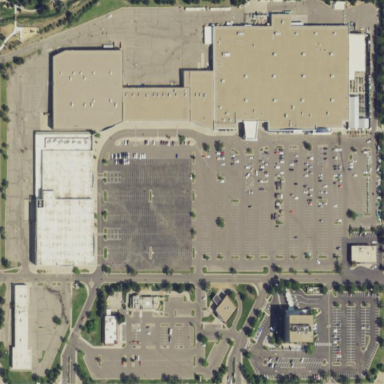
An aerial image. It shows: Retail area.